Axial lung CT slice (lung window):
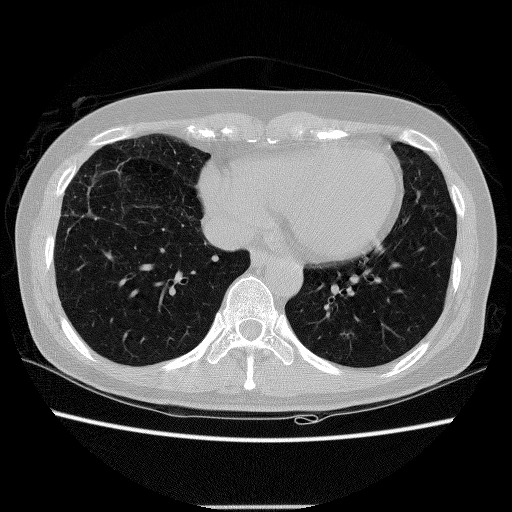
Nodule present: no